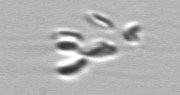
Label: Dinobryon